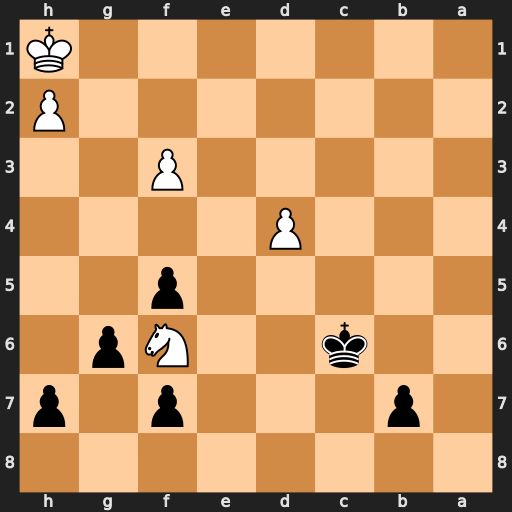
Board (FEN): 8/1p3p1p/2k2Np1/5p2/3P4/5P2/7P/7K
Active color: b
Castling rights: -
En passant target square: -
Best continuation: b5 Kg2 b4